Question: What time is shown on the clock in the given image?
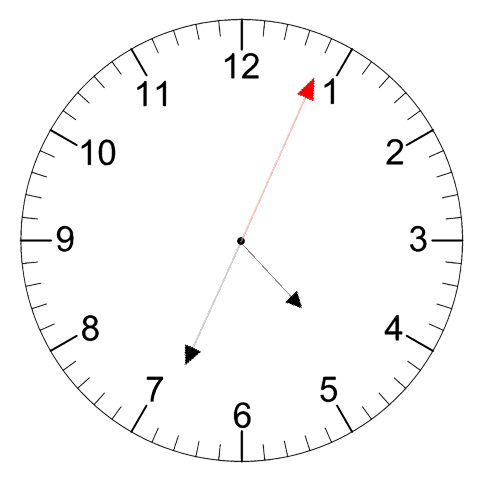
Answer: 04:34:04